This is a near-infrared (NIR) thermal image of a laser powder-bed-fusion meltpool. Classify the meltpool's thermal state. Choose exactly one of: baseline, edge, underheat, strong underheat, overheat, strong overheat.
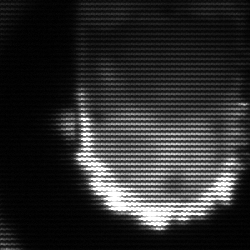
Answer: baseline